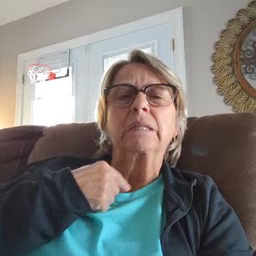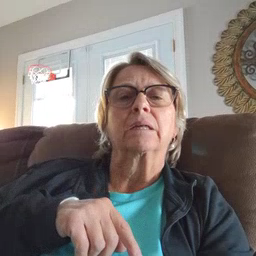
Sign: thirsty